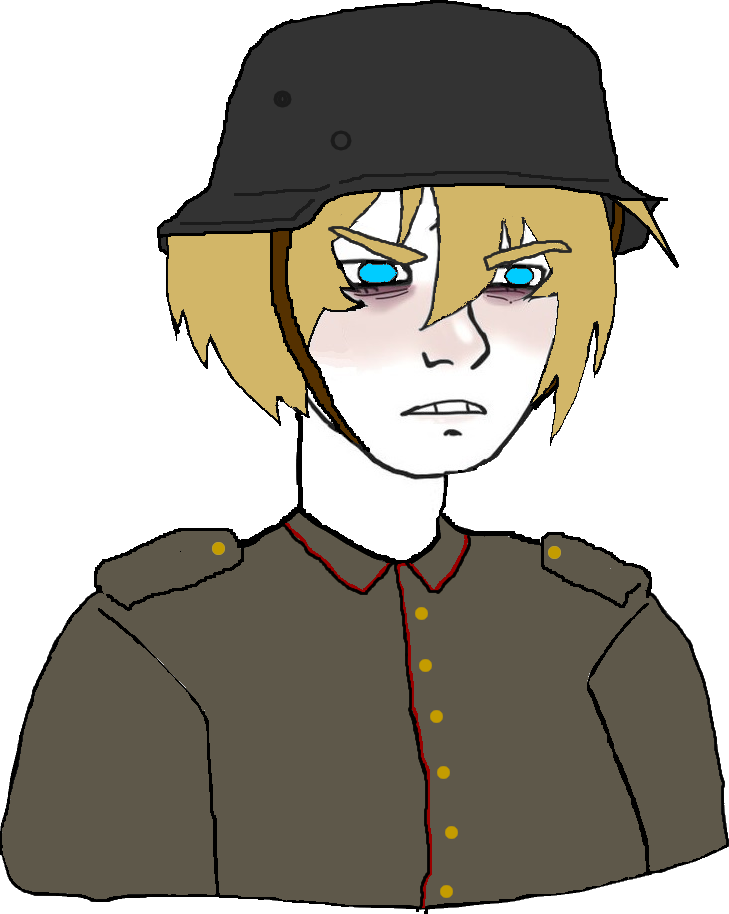
Label: 5_Twinkjak